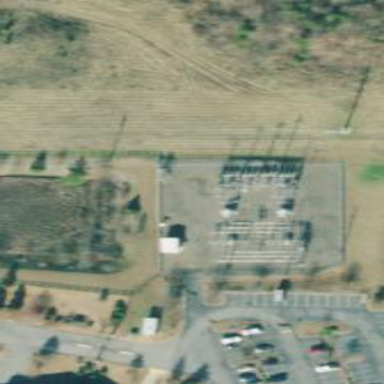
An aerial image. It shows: Distribution power substation secured by fence.